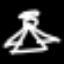
Label: angel